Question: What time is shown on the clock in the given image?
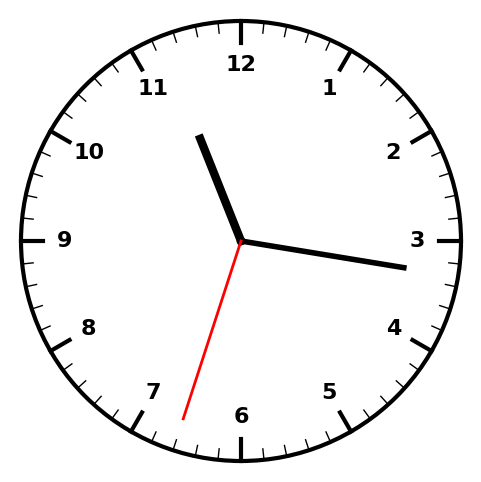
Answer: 11:16:33